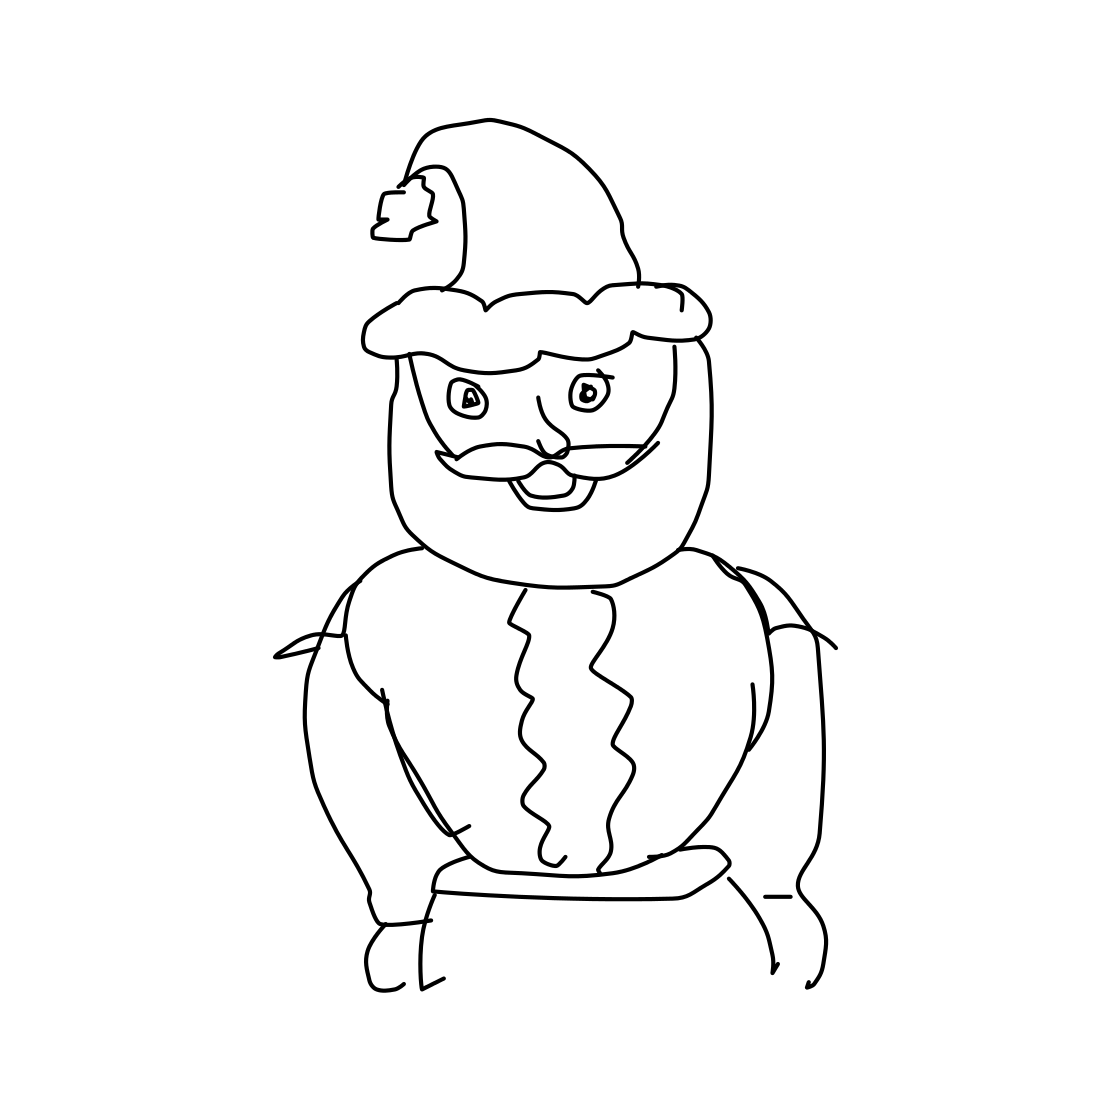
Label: santa claus